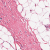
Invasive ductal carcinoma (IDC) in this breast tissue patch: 0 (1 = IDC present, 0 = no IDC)